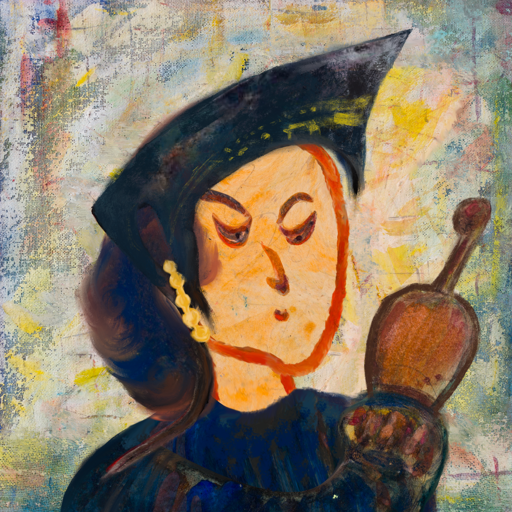
Background: Irani, Head And Neck Side: Experience, Face Side: Hypocrite, Bust: Pipe, Hair Side: Mother_And_Son_Son, Head Accessory: Irani, Second Necklace: Blank, Necklace: Blank, Baby: Blank